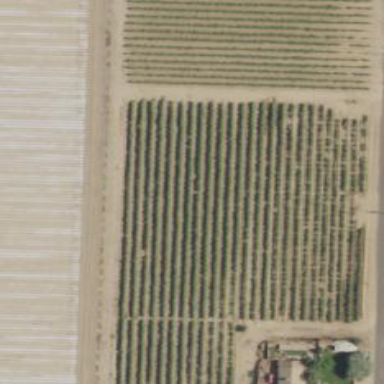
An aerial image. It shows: Vineyard.